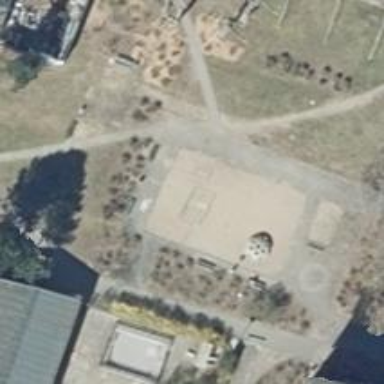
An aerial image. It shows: Playground area for leisure land.